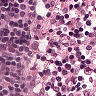
Metastatic tissue present: no